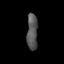
Tissue: prostate
Cell type: T cells
Senescence score: 0.2605
Nuclear area (px): 381
Mean DAPI intensity: 86.06